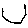
Label: hexagon